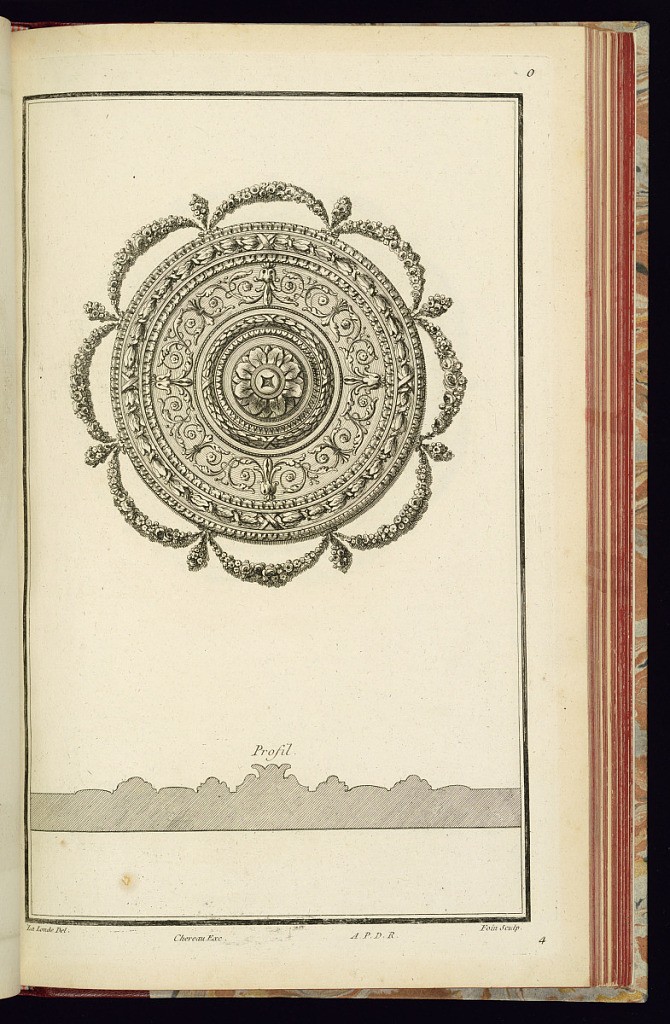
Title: Rosette Design for a Ceiling
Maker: Richard de Lalonde, French, active 1780–96
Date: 1785-1788
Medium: Etching on off-white laid paper
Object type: Print
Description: Rosette design for a ceiling with, from back edge to sight edge, draped floral garland, lamb tongue, strung leaves, lamb tongue, scrolling acanthus leaves, bead course, bound leaves, lamb tongue ornamentation. The profile of the rosette is provided below. The plate is signed and numbered.